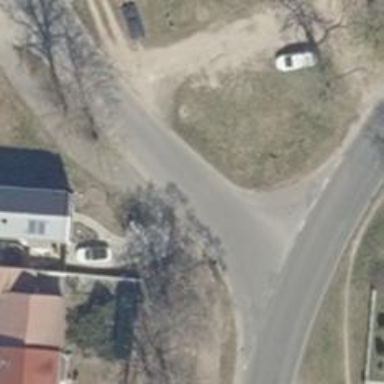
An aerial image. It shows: Road with "give way" sign.